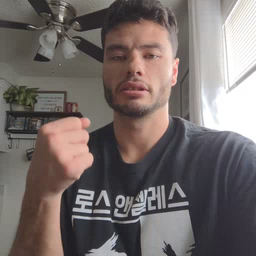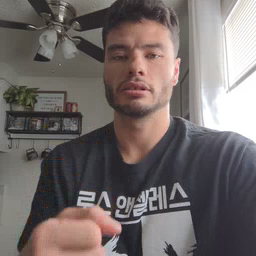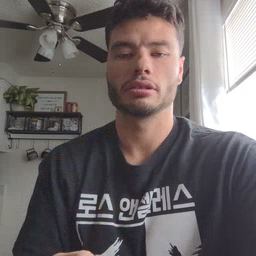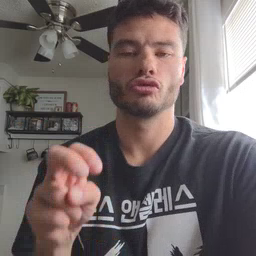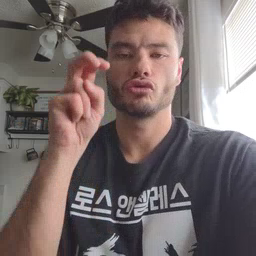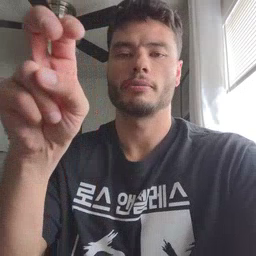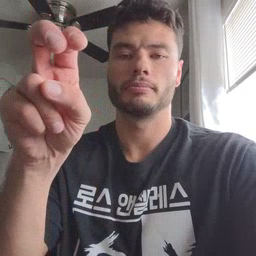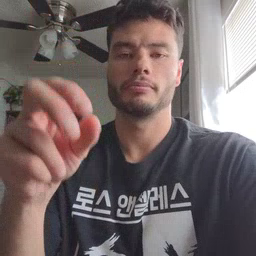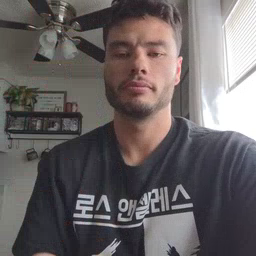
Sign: jump